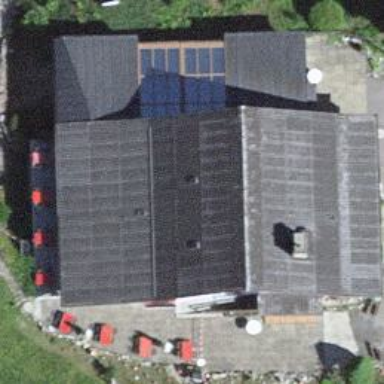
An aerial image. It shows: Restaurant.